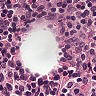
Metastatic tissue present: no